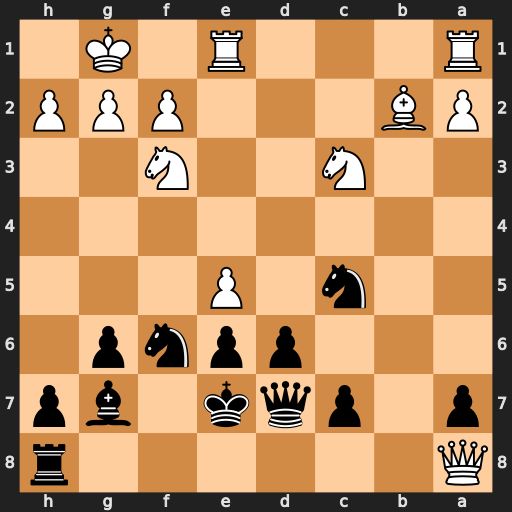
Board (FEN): Q6r/p1pqk1bp/3ppnp1/2n1P3/8/2N2N2/PB3PPP/R3R1K1
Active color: b
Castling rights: -
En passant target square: -
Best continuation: Rxa8 exf6+ Kxf6 Ne4+ Kf7 Nxc5 dxc5